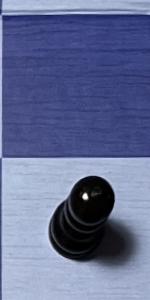
Label: Pawn_Black